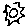
Label: sun